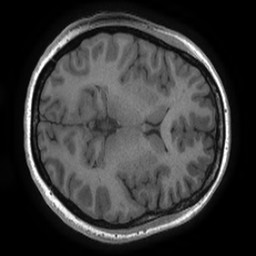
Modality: T1w
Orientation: axial